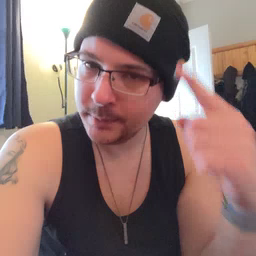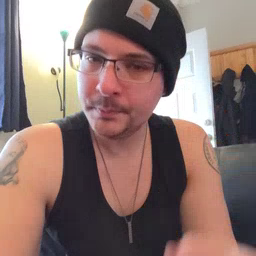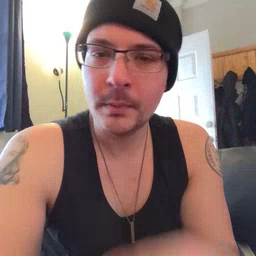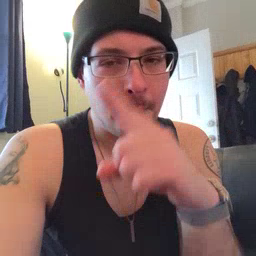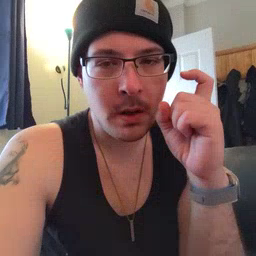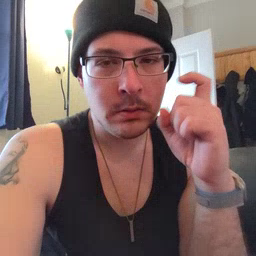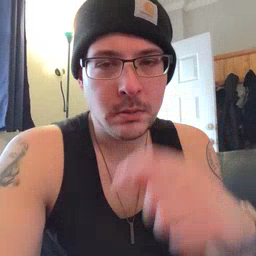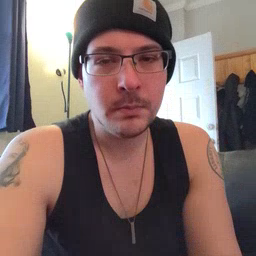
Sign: because